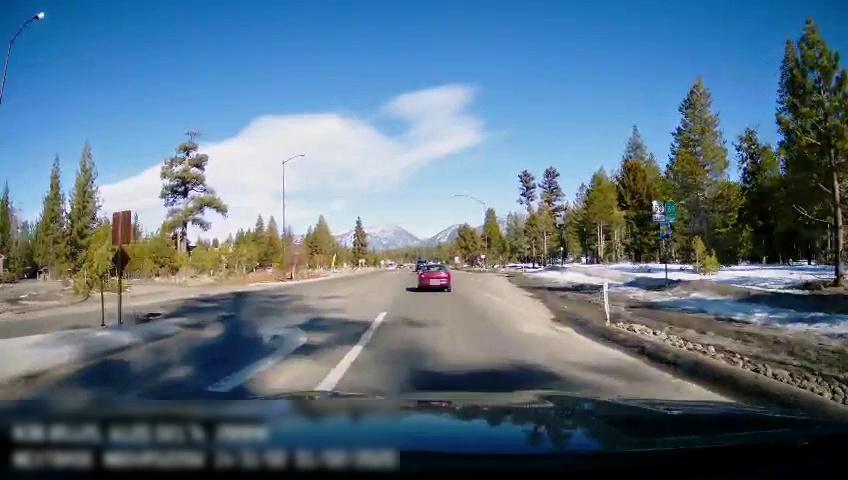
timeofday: Day
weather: Sunny
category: Drivable Space
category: Vehicles | Car
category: Vehicles | SUV
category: Lanes | Current Lane
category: Traffic | Signs